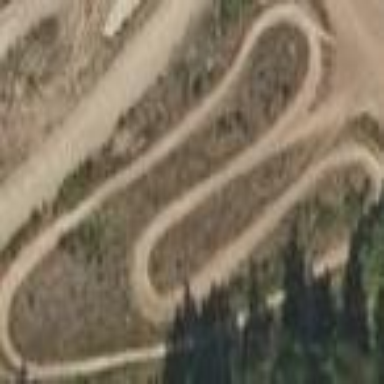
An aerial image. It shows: Motocross raceway road.